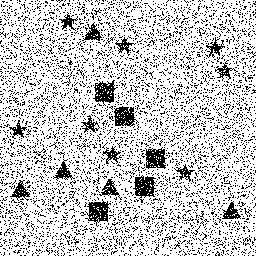
Squares: 5
Triangles: 5
Stars: 8
Total shapes: 18